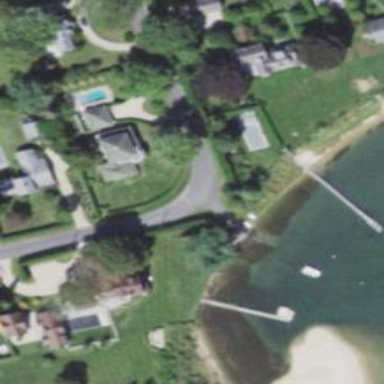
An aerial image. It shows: This slipway is service road leading to leisure land area.